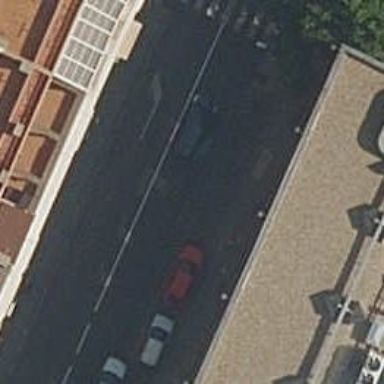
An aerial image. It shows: Taxi stand.